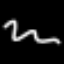
Label: squiggle